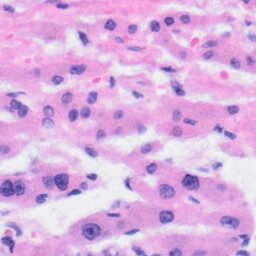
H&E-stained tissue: Liver